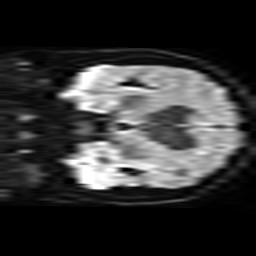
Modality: TRACE
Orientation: coronal
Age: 77
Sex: female
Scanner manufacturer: philips
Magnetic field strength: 3 T
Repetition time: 4.324 s
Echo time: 0.06054 s